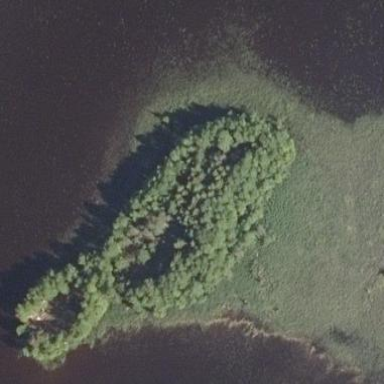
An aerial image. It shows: Islet covered with broadleaved woodland.